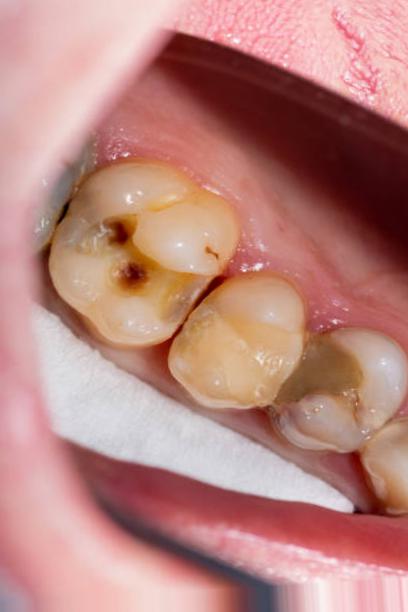
Condition: Caries